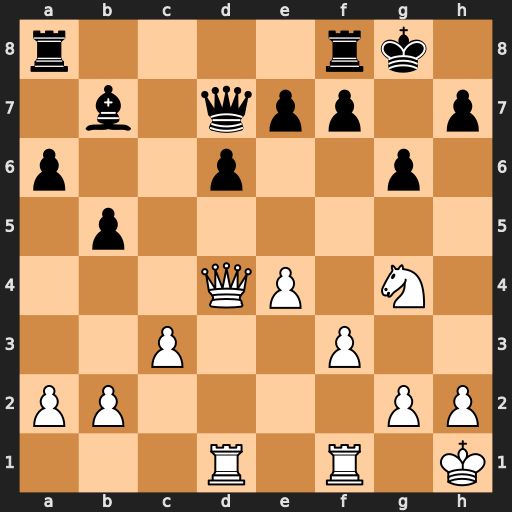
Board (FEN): r4rk1/1b1qpp1p/p2p2p1/1p6/3QP1N1/2P2P2/PP4PP/3R1R1K
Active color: w
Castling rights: -
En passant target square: -
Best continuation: Nh6#